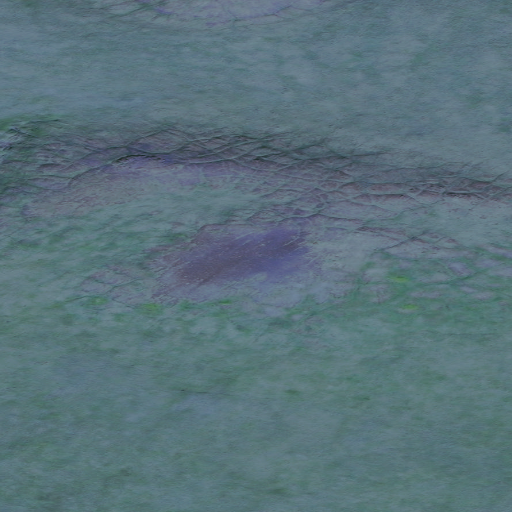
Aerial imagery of mountain in Alaska named Devil Mountain containing only unknown